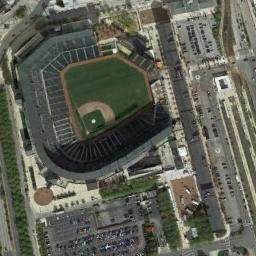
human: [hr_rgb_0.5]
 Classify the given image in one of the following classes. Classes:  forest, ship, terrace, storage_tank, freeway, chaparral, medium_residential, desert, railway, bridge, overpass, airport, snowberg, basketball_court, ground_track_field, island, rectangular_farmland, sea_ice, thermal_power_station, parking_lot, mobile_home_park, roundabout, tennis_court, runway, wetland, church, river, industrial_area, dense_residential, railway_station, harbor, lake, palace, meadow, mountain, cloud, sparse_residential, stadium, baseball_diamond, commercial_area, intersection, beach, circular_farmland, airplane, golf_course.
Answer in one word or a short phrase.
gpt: stadium